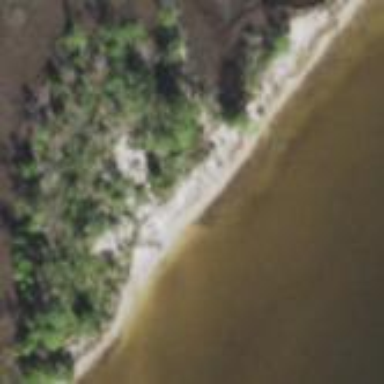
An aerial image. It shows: Natural area covered with sand.